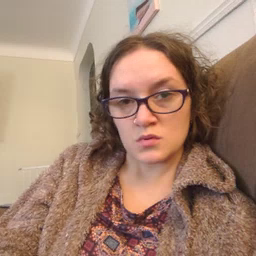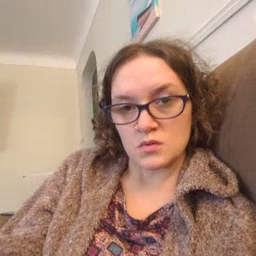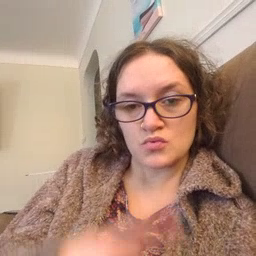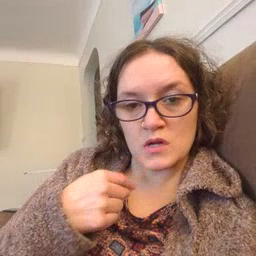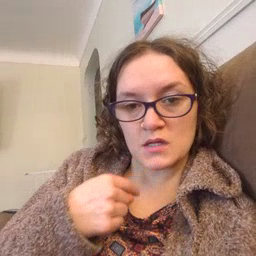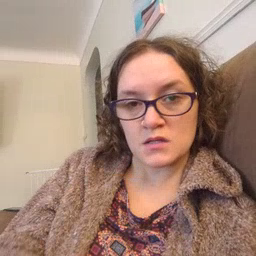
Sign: red